Field crop: tomato
Growth stage: 1
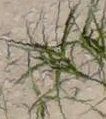
Species: cyperus